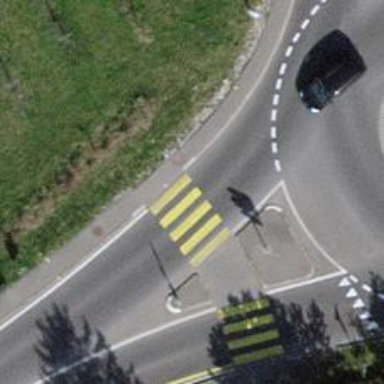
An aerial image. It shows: Zebra crossing with pedestrian island.